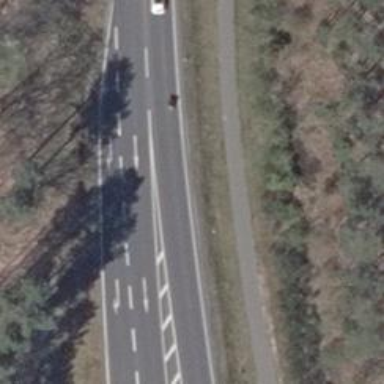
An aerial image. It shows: Asphalt road classified as primary highway.